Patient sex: F
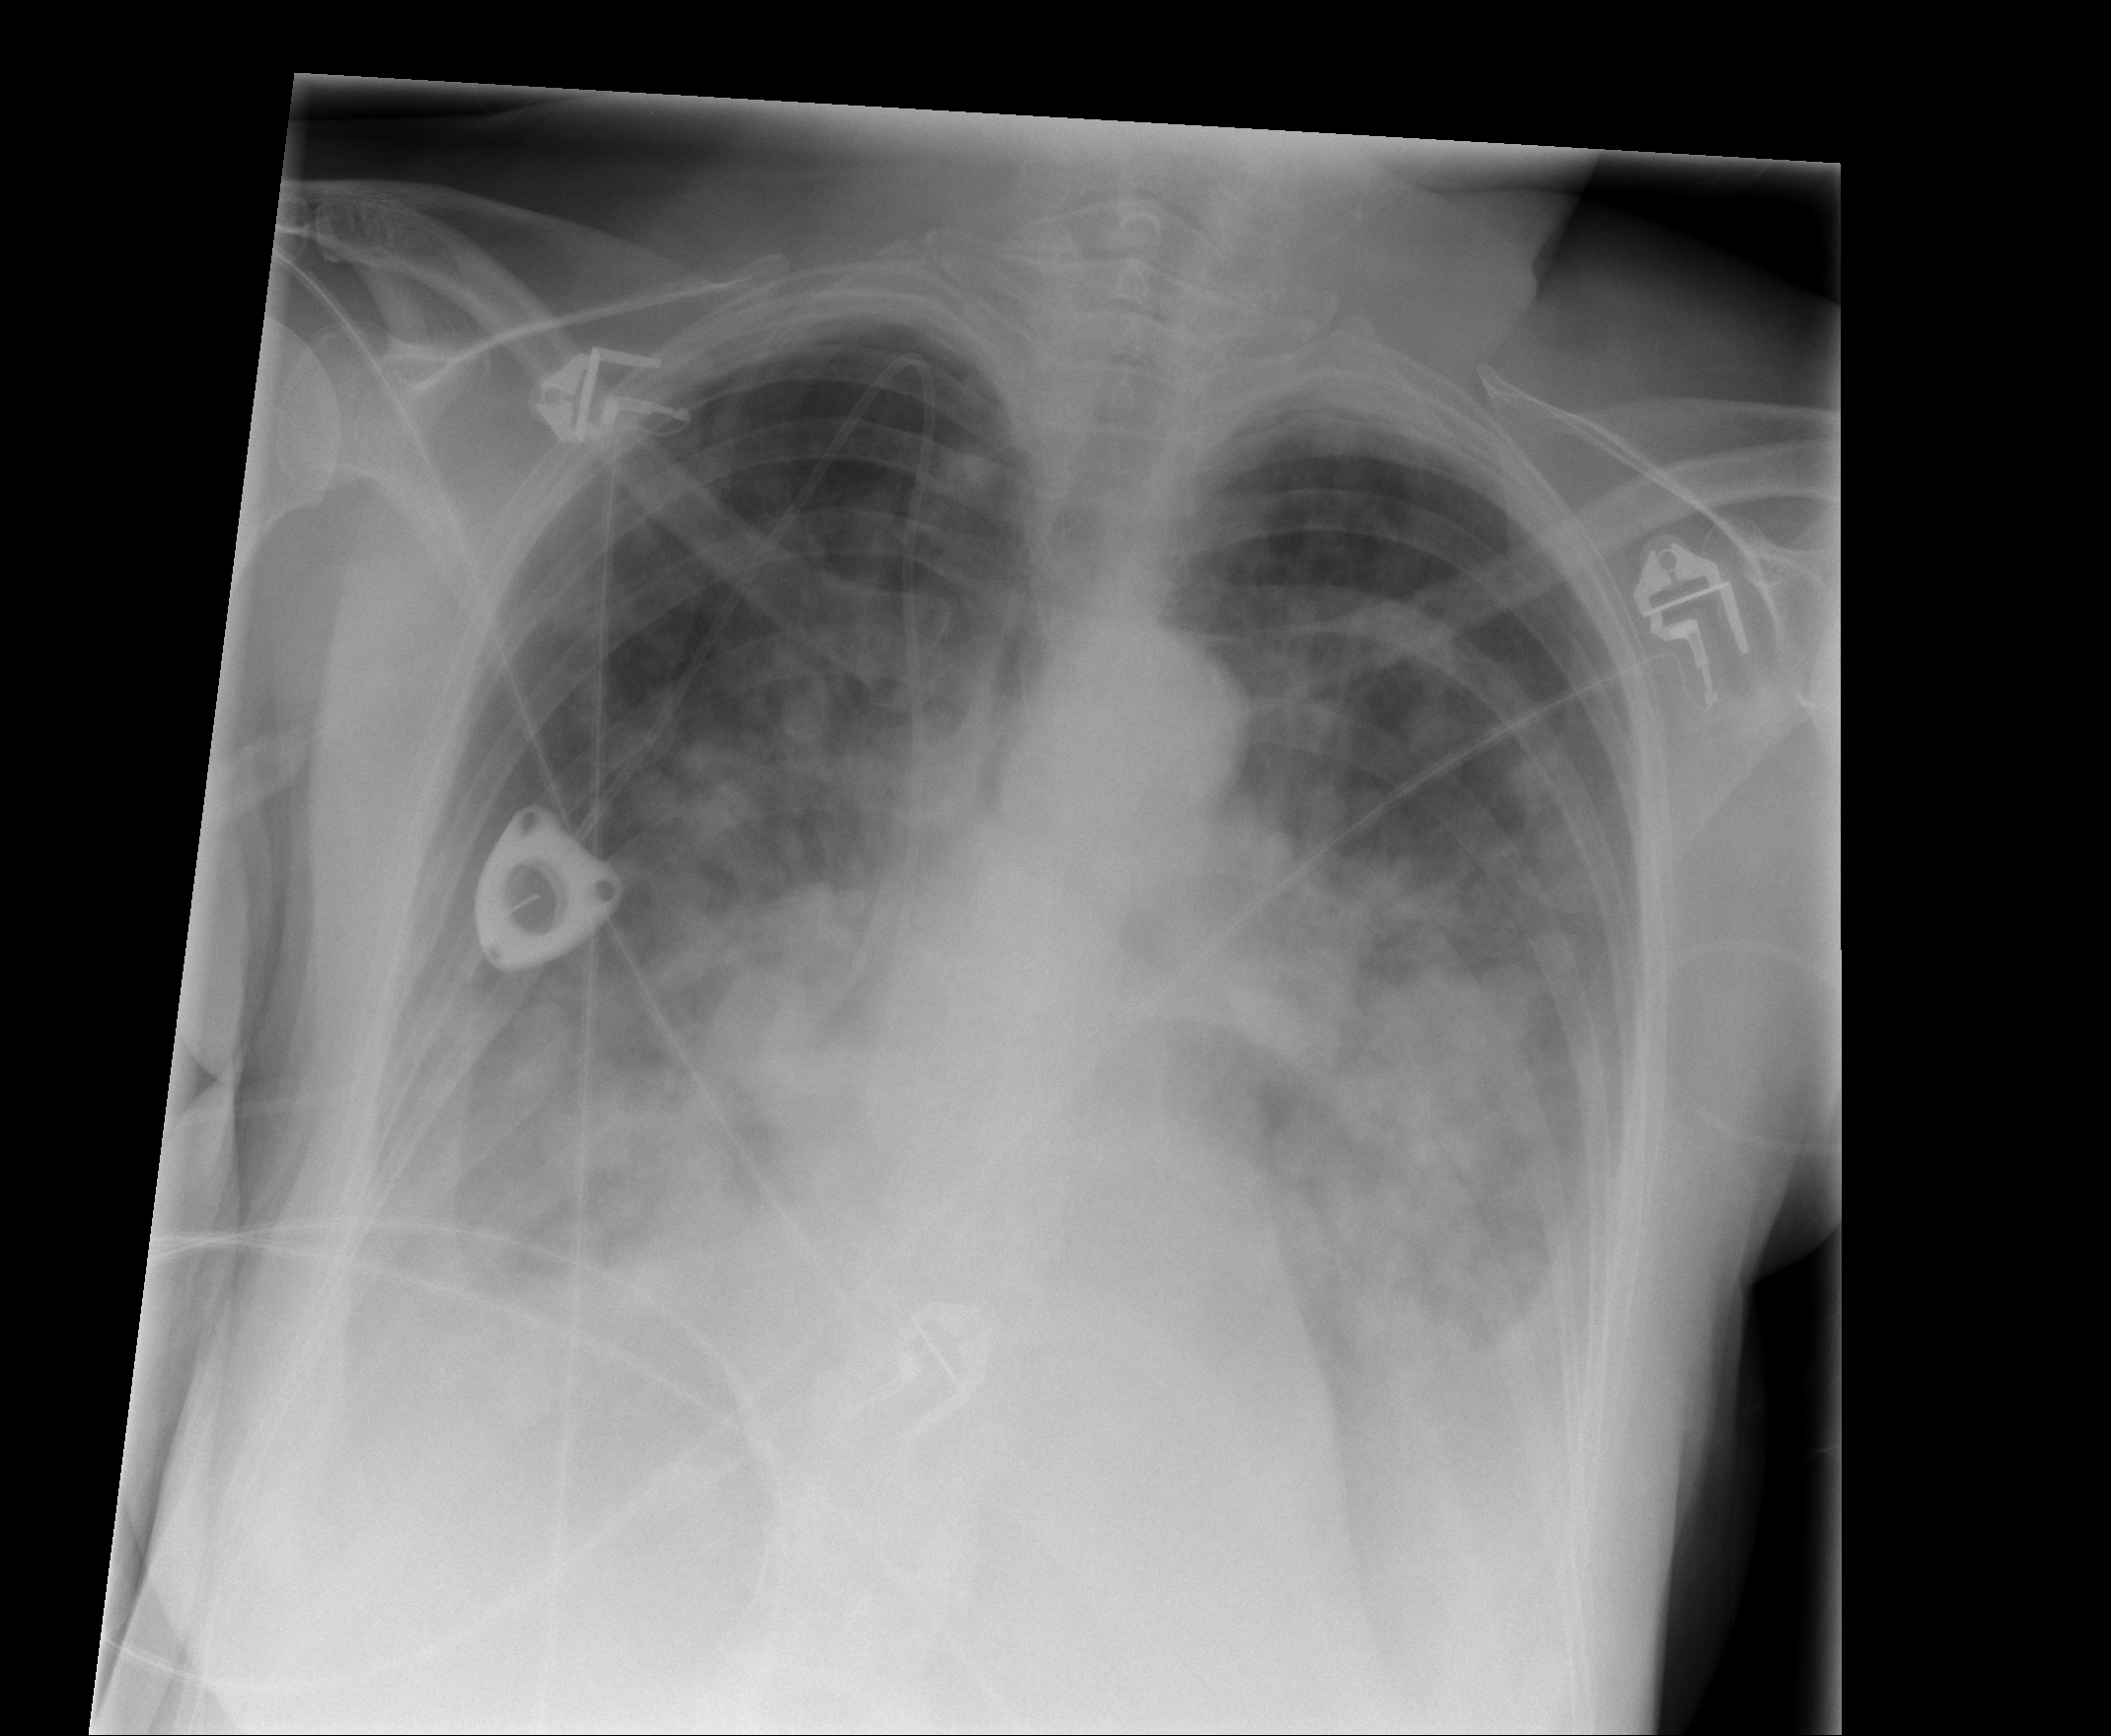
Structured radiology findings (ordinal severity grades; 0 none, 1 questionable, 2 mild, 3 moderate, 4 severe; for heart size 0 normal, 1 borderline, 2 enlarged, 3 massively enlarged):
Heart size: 0
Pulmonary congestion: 2
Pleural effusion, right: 2
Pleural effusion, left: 2
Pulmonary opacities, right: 0
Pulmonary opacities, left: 0
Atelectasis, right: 2
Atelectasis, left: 2